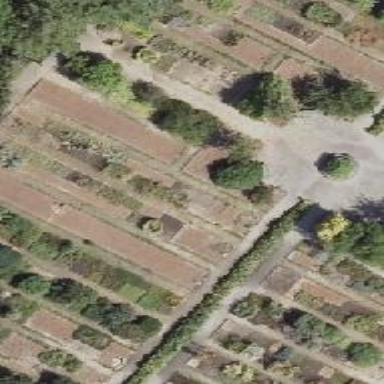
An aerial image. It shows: Flowerbed.